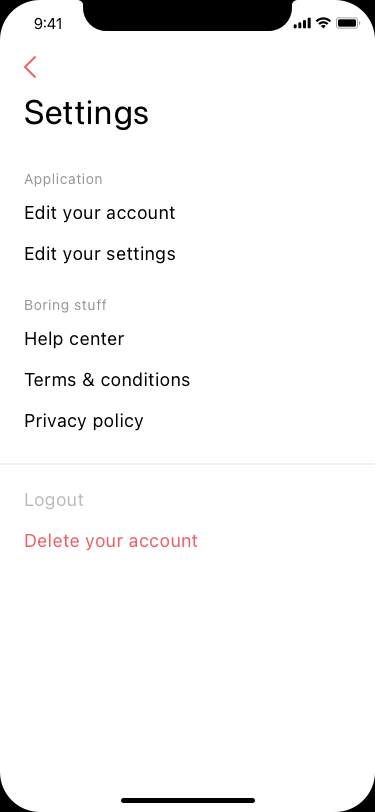
Text in this UI design:
Settings
Application
Edit your account
Edit your settings
Boring stuff
Help center
Terms & conditions
Privacy policy
Logout
Delete your account